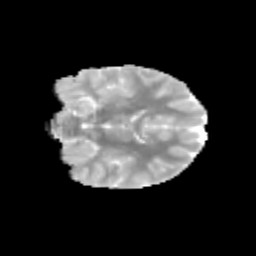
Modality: MD
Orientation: coronal
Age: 11
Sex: female
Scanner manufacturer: siemens
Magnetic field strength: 3 T
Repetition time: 3.8 s
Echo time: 0.07 s